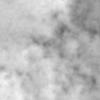
Label: no_change